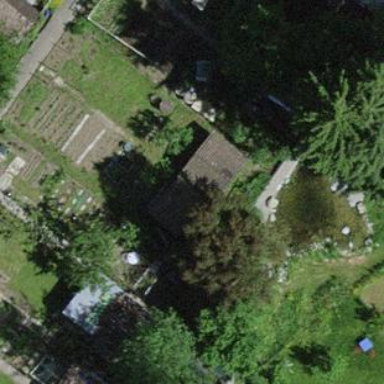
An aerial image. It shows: Allotment house.